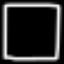
Label: square